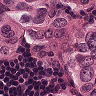
Metastatic tissue present: yes